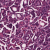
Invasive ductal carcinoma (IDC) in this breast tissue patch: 1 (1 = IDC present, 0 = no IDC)